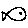
Label: fish